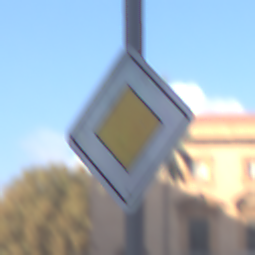
Verkehrszeichen: Vorfahrtsstrasse
Umgebung: Outdoor, Urban
Tageszeit: SunriseSunset
Wetter: PartlyCloudy
Licht: Natural
Jahreszeit: NotSpecified
Kontrast: LowContrast